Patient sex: F
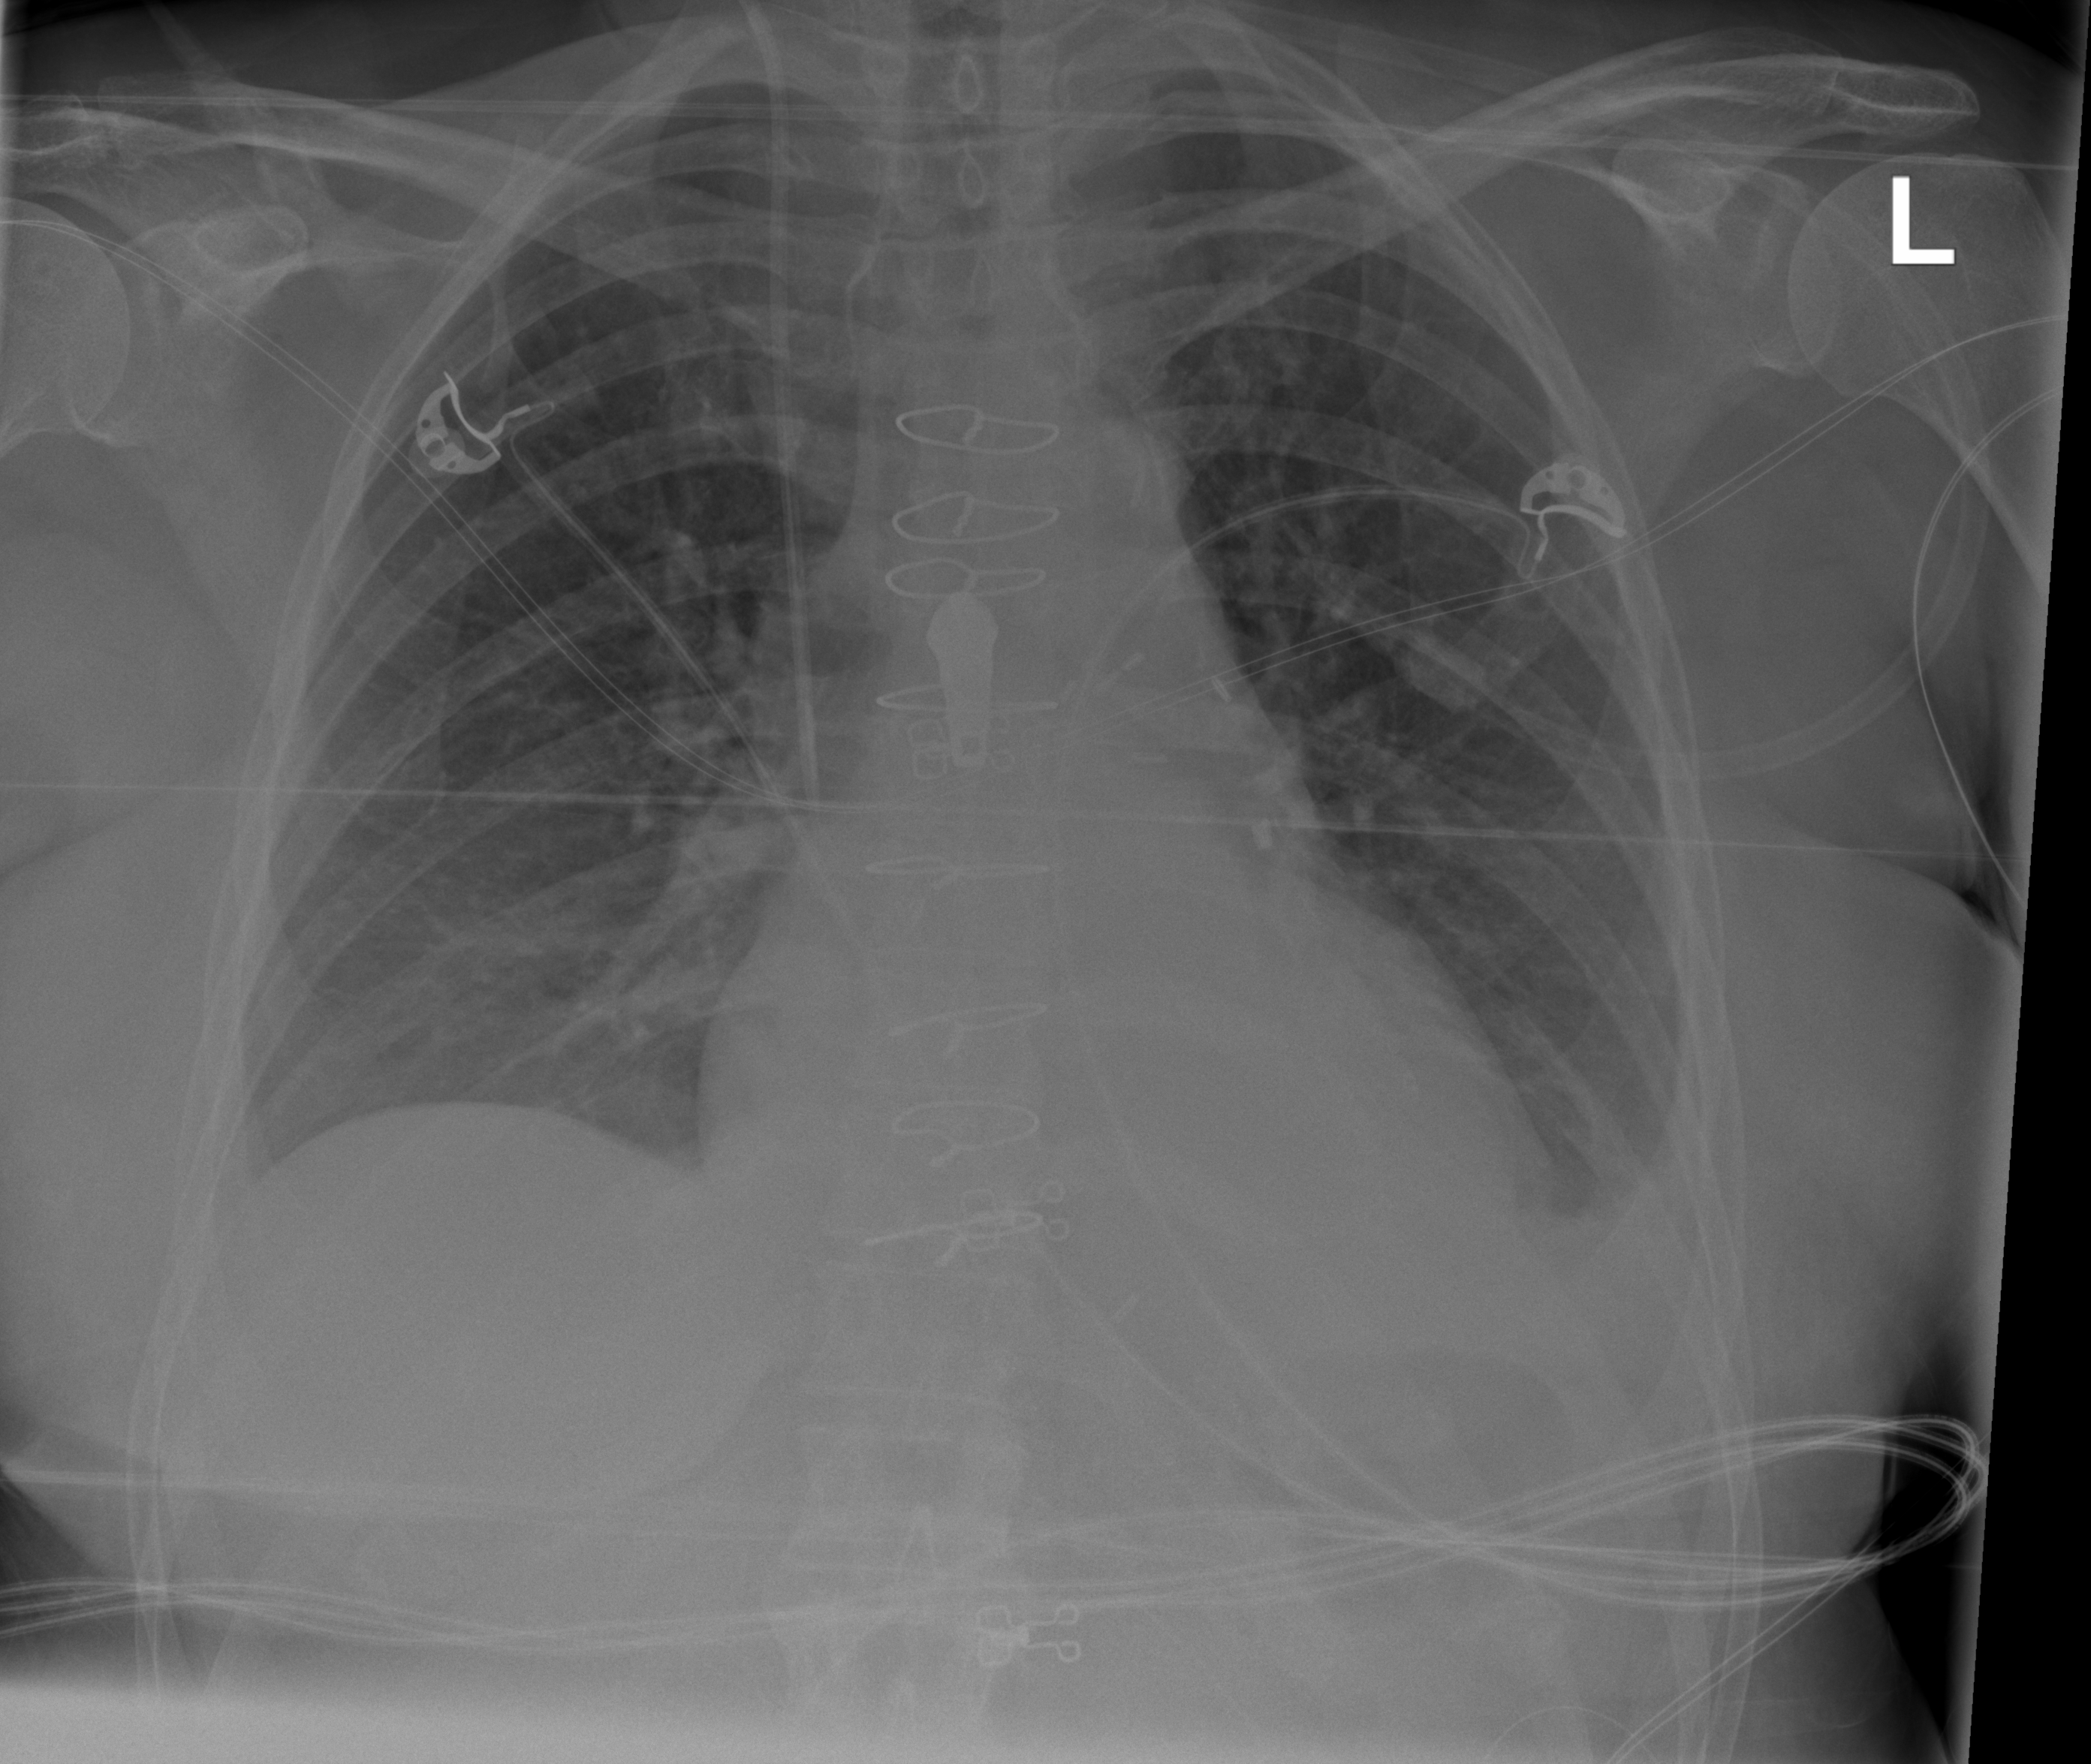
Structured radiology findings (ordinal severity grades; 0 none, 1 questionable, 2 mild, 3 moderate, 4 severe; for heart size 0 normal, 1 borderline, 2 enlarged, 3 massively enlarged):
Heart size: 1
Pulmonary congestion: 2
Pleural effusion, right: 2
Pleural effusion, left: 2
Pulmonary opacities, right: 0
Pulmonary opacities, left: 0
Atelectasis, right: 2
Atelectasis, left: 2